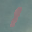
Label: 1